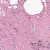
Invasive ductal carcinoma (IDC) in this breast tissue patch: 0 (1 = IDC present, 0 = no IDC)